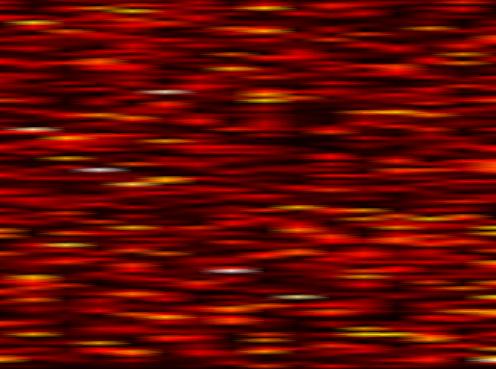
Label: FOFDM